Question: I want to order by only one element in the column, but code which I already write order by two elements:
Here is my query:
'''
SELECT
NON EMPTY
{
CrossJoin
(
[Data Zameldowania].[Data zameldowania].[Miesiac slownie]
,[Data Zameldowania].[Rok].[Rok]
)
} ON 0
,NON EMPTY
{[Pokoj].[Typ].[Typ]} ON 1
FROM [Hurtownia Danych]
WHERE
[Measures].[Rezerwacja Count];
'''
Here is the output of my query:

Here is what I try to do, but it doesn't work:
'''
NON EMPTY
Order
(
{
CrossJoin
(
[Data Zameldowania].[Data zameldowania].[Miesiac slownie]
,[Data Zameldowania].[Rok].[Rok]
)
}
,desc
) ON 0
'''
Is possible to order by only on "[Miesiac slownie]"? If so what I could do to achieve this? I will be very grateful for help!
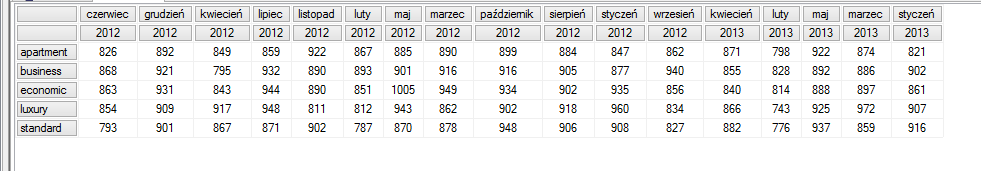
Answer: Try this:
Add this in front of your query:
'''
WITH MEMBER [MEASURES].[X] AS
[Data Zameldowania].[Data zameldowania].[Miesiac slownie].membervalue
'''
Then amend your order snippet to this:
'''
NON EMPTY
Order
(
[Data Zameldowania].[Data zameldowania].[Miesiac slownie] *
[Data Zameldowania].[Rok].[Rok],
[MEASURES].[X]
,bdesc //<< changed to break natural hier order
) ON 0
'''
---
Second attempt. Please try using the member name property. So try the following
Add this in front of your query:
'''
WITH MEMBER [MEASURES].[X] AS
[Data Zameldowania].[Data zameldowania].[Miesiac slownie].CurrentMember.PROPERTIES("Name")
'''
Then amend your order snippet to this:
'''
NON EMPTY
Order
(
[Data Zameldowania].[Data zameldowania].[Miesiac slownie] *
[Data Zameldowania].[Rok].[Rok],
[MEASURES].[X]
,bdesc //<< changed to break natural hier order
) ON 0
'''